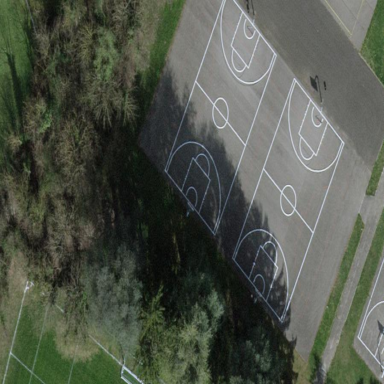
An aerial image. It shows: Basketball court on leisure land pitch.